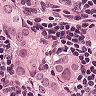
Metastatic tissue present: yes